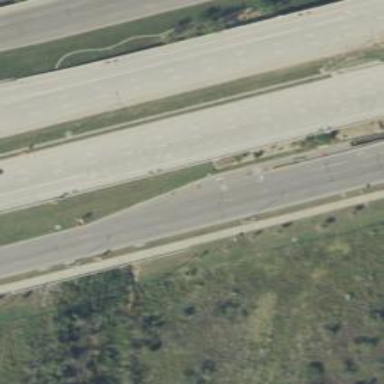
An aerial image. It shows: Secondary road with frontage road alongside.